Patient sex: M
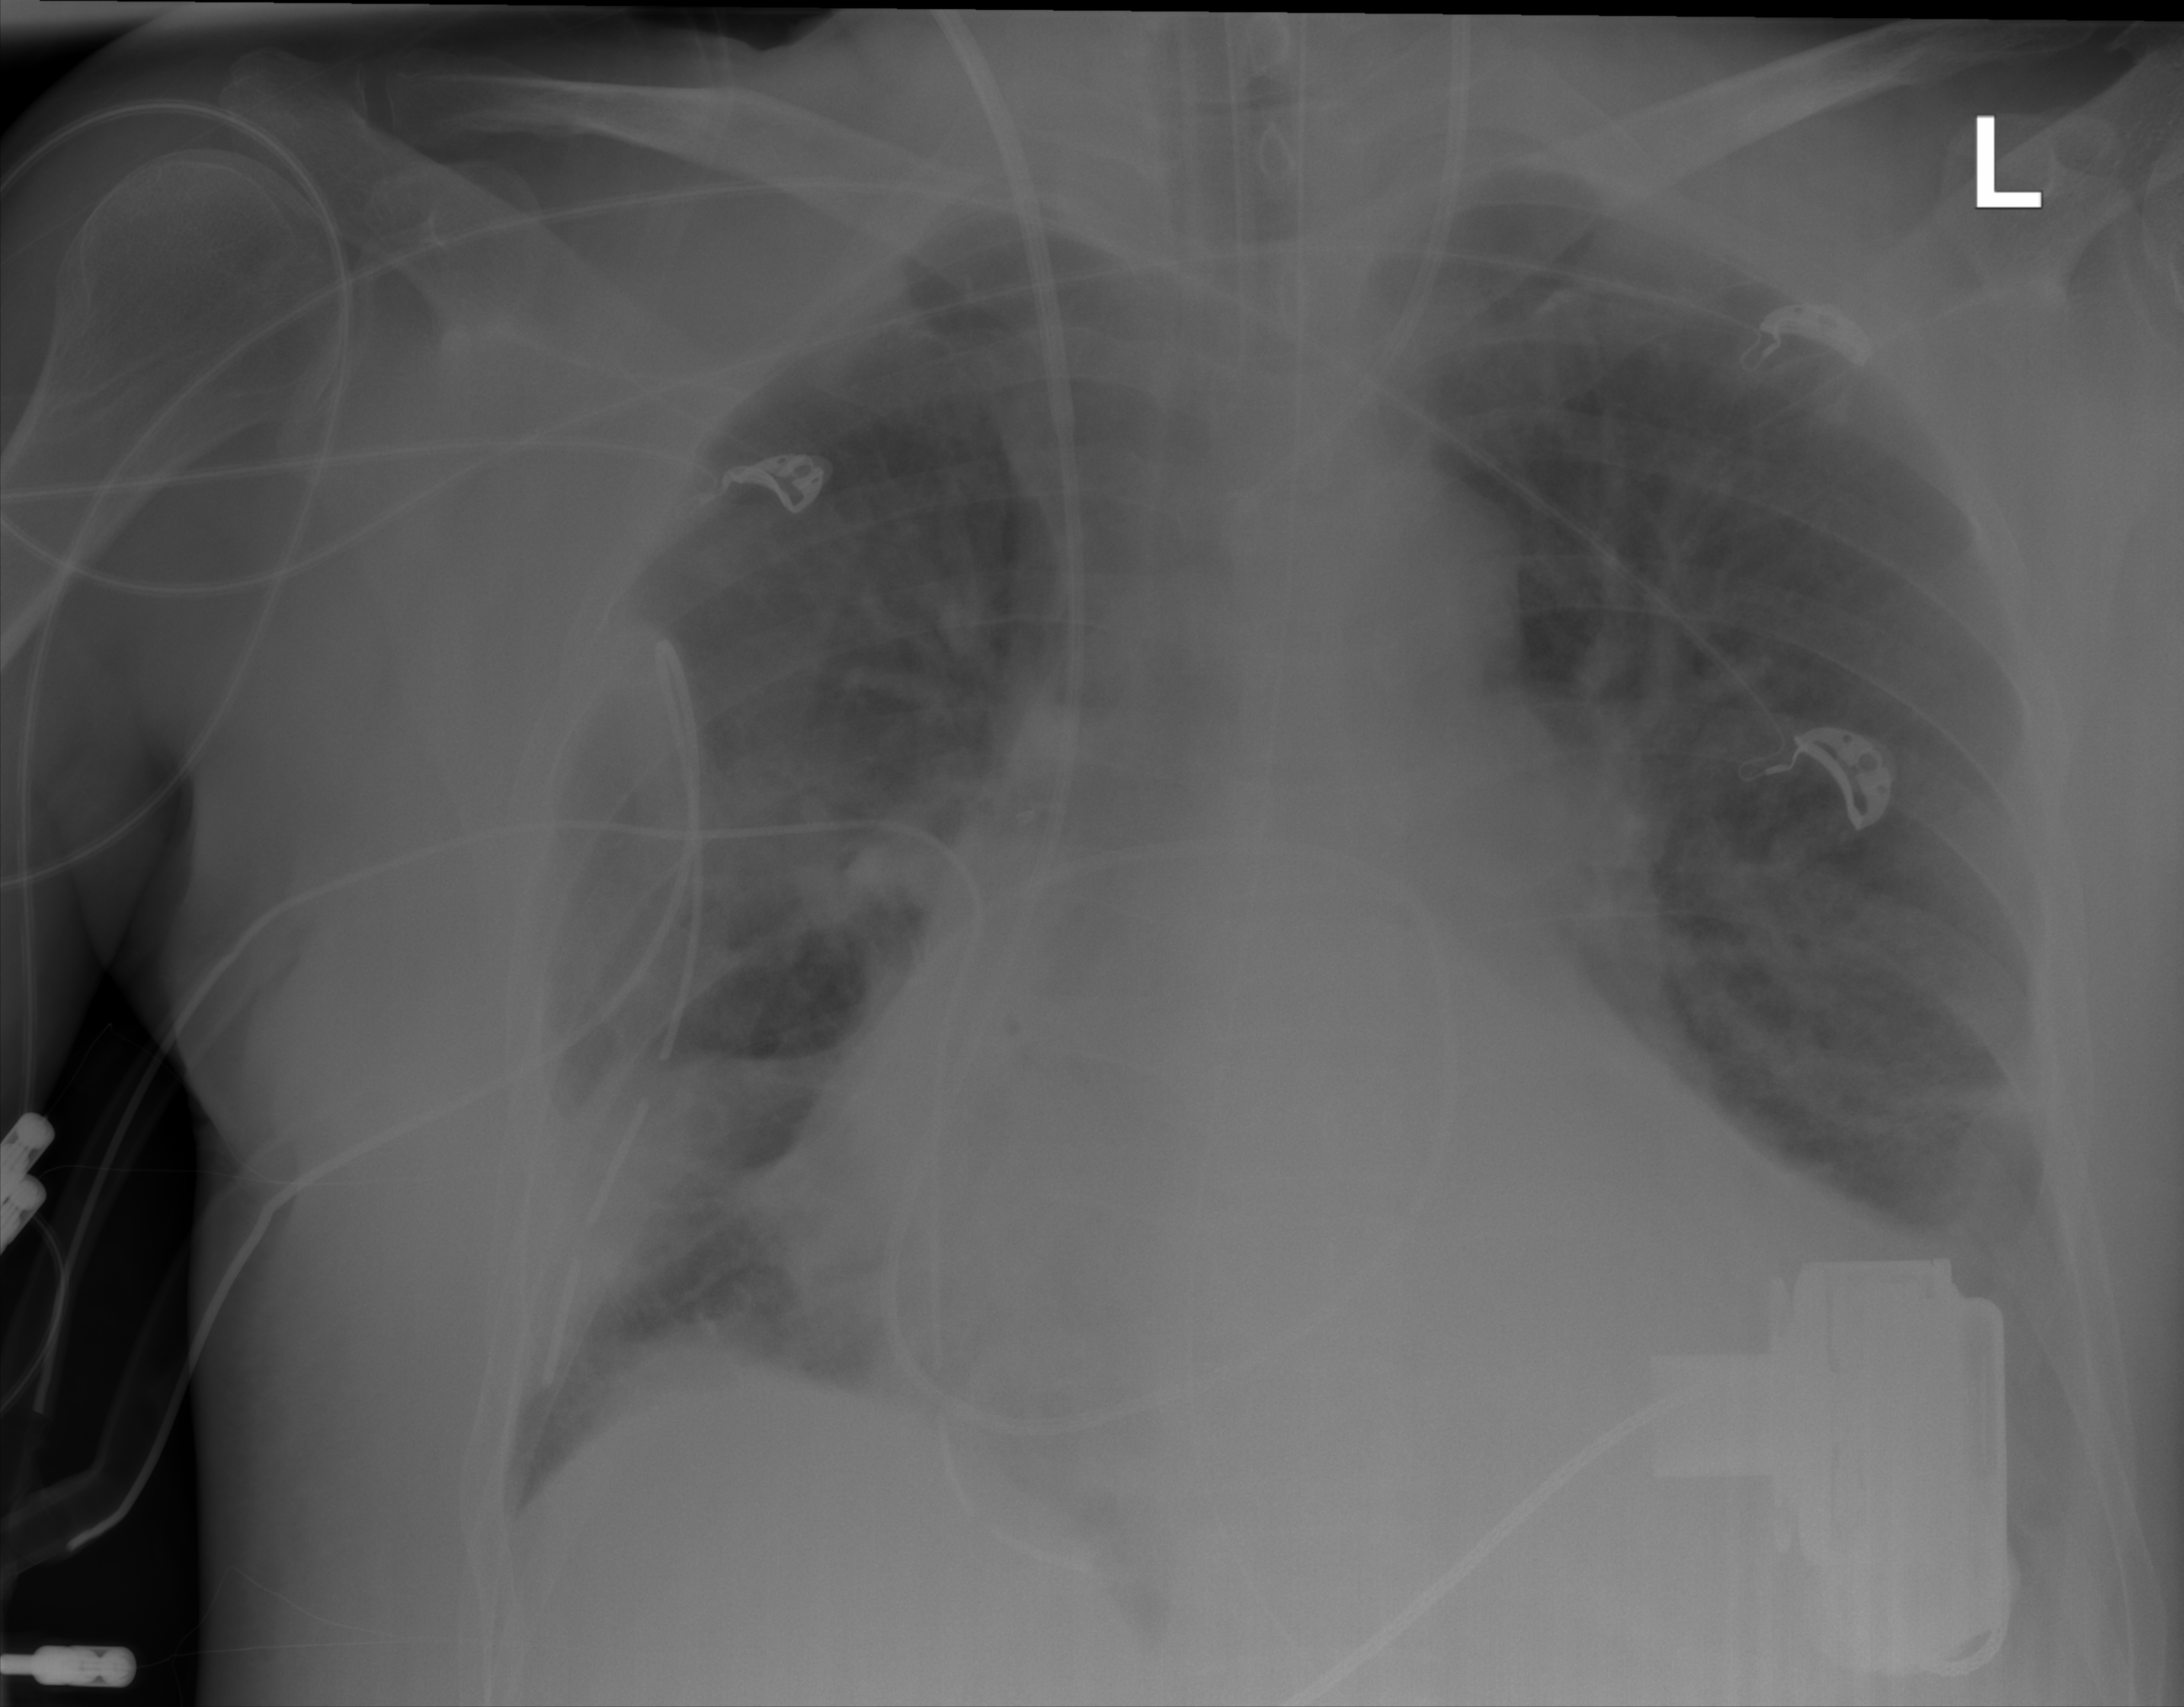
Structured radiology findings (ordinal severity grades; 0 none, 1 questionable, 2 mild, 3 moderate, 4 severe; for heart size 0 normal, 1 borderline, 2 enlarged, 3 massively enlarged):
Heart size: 2
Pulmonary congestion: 2
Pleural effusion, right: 0
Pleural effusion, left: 2
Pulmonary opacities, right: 3
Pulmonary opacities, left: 2
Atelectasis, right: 3
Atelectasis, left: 2